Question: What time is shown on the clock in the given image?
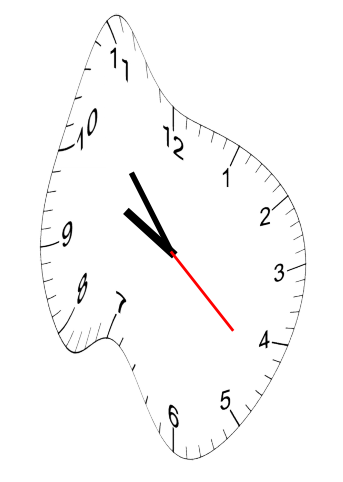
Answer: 09:53:22